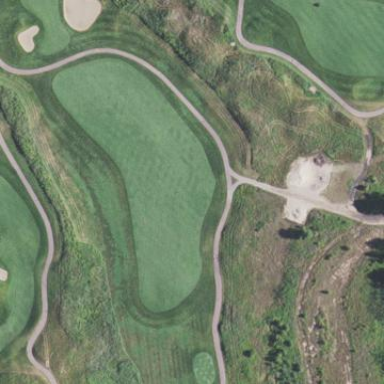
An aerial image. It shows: Rough area on grassy golf course.